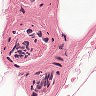
Metastatic tissue present: no